Question: How can I create a 'UITablveVIew' like this?

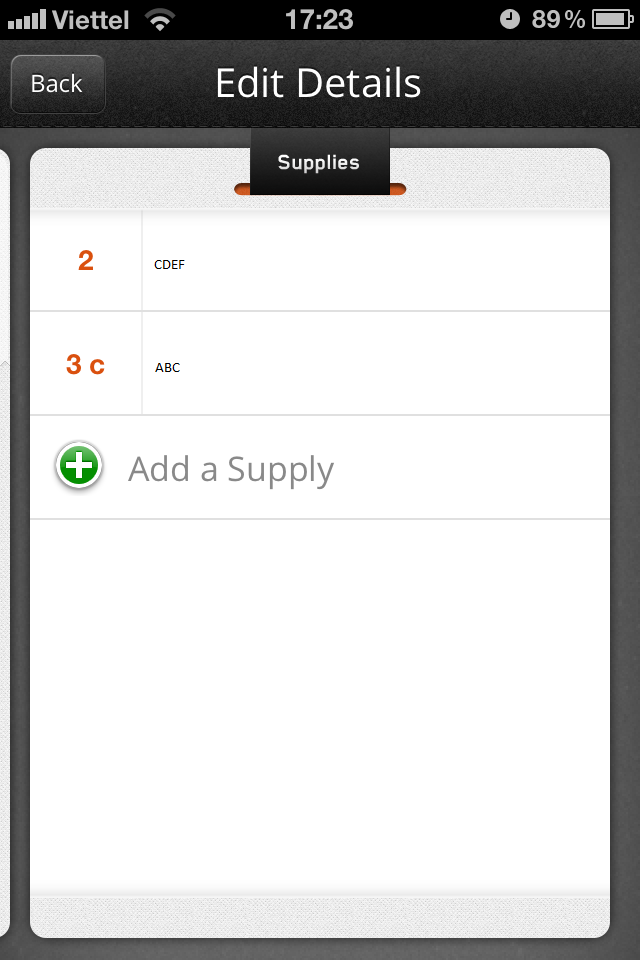
Answer: Try to use Custom Cell for this design and use table View Editing Style to add new rows in table.
Check here for sample Projects
<URL>
<URL>
Hope this will helps u